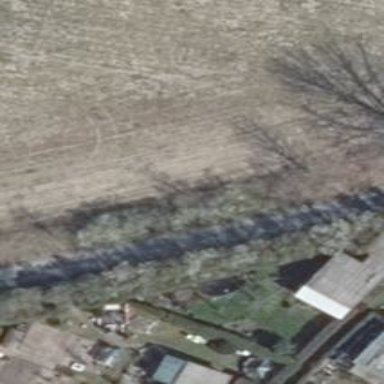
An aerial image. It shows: Row of trees in natural setting.